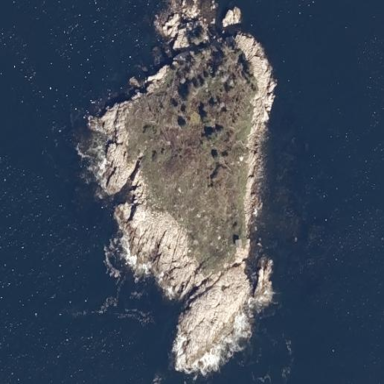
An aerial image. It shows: Island with natural coastline.